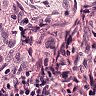
Metastatic tissue present: no